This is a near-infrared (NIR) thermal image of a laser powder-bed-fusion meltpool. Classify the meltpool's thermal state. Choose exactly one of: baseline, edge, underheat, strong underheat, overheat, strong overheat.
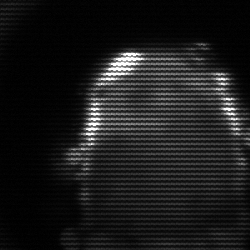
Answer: baseline